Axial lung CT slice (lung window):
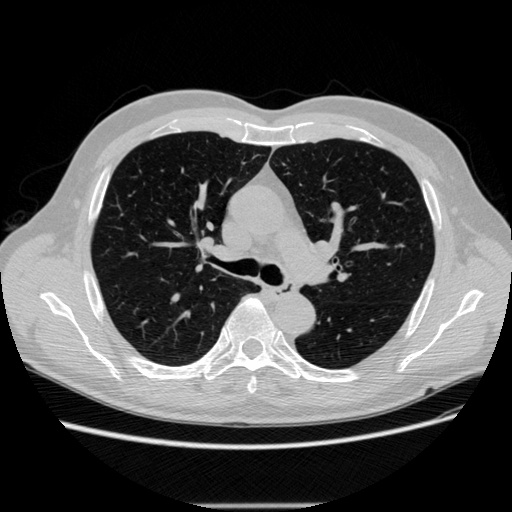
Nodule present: no